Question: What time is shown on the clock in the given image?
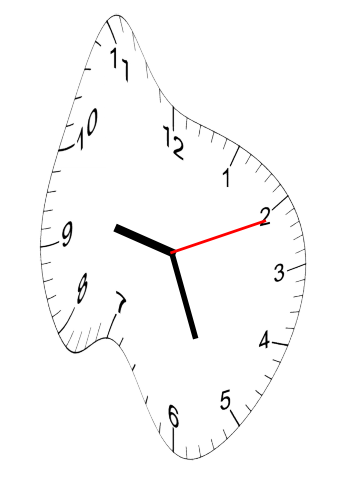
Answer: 09:26:11